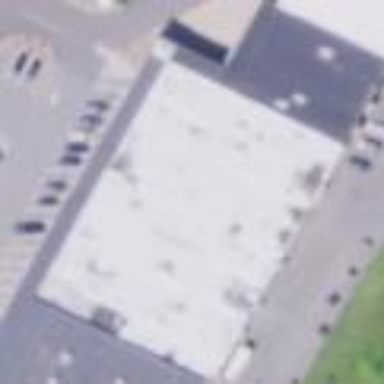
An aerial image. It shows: Retail building.